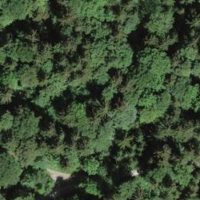
EUNIS habitat code: 44
Species observed at this site:
Atropa belladonna